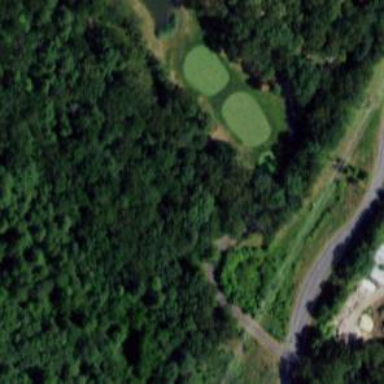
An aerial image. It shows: Golf course with heavy rough terrain.